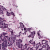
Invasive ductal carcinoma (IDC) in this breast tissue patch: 1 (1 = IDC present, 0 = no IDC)